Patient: sex M, age 68
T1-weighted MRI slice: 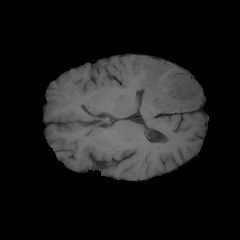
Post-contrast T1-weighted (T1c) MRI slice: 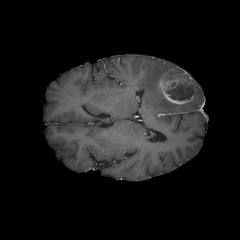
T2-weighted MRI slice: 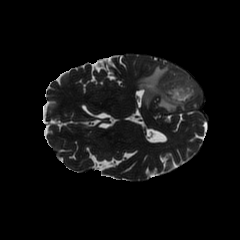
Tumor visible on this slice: yes
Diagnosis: Glioblastoma, IDH-wildtype
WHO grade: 4